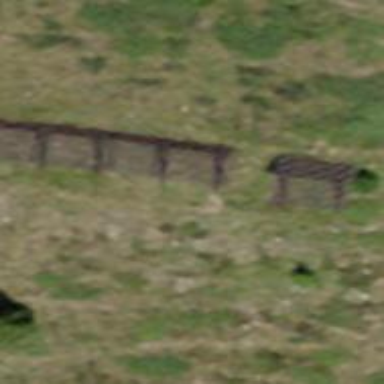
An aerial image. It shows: Man-made structure for avalanche protection.